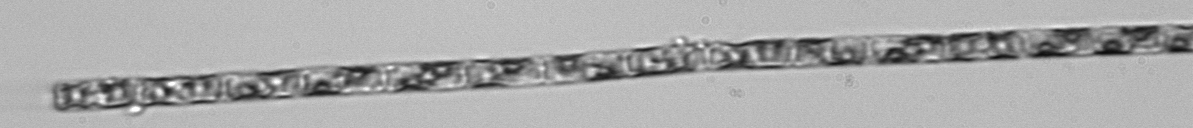
Label: Guinardia_delicatula